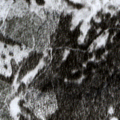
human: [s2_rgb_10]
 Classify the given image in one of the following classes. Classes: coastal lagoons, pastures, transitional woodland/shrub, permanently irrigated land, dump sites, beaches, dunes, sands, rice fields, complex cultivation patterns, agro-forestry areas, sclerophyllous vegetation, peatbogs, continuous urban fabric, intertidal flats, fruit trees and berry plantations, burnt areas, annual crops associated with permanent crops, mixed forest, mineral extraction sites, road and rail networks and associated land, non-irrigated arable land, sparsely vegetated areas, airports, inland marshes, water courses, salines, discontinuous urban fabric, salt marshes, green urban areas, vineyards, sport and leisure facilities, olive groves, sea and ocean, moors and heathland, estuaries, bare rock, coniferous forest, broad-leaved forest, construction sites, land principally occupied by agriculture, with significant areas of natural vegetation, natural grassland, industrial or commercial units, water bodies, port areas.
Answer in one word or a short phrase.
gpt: coniferous forest, mixed forest, transitional woodland/shrub